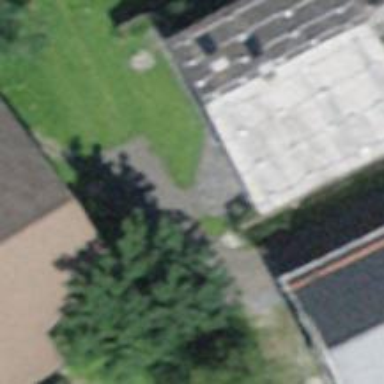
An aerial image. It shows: Detached building.